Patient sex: M
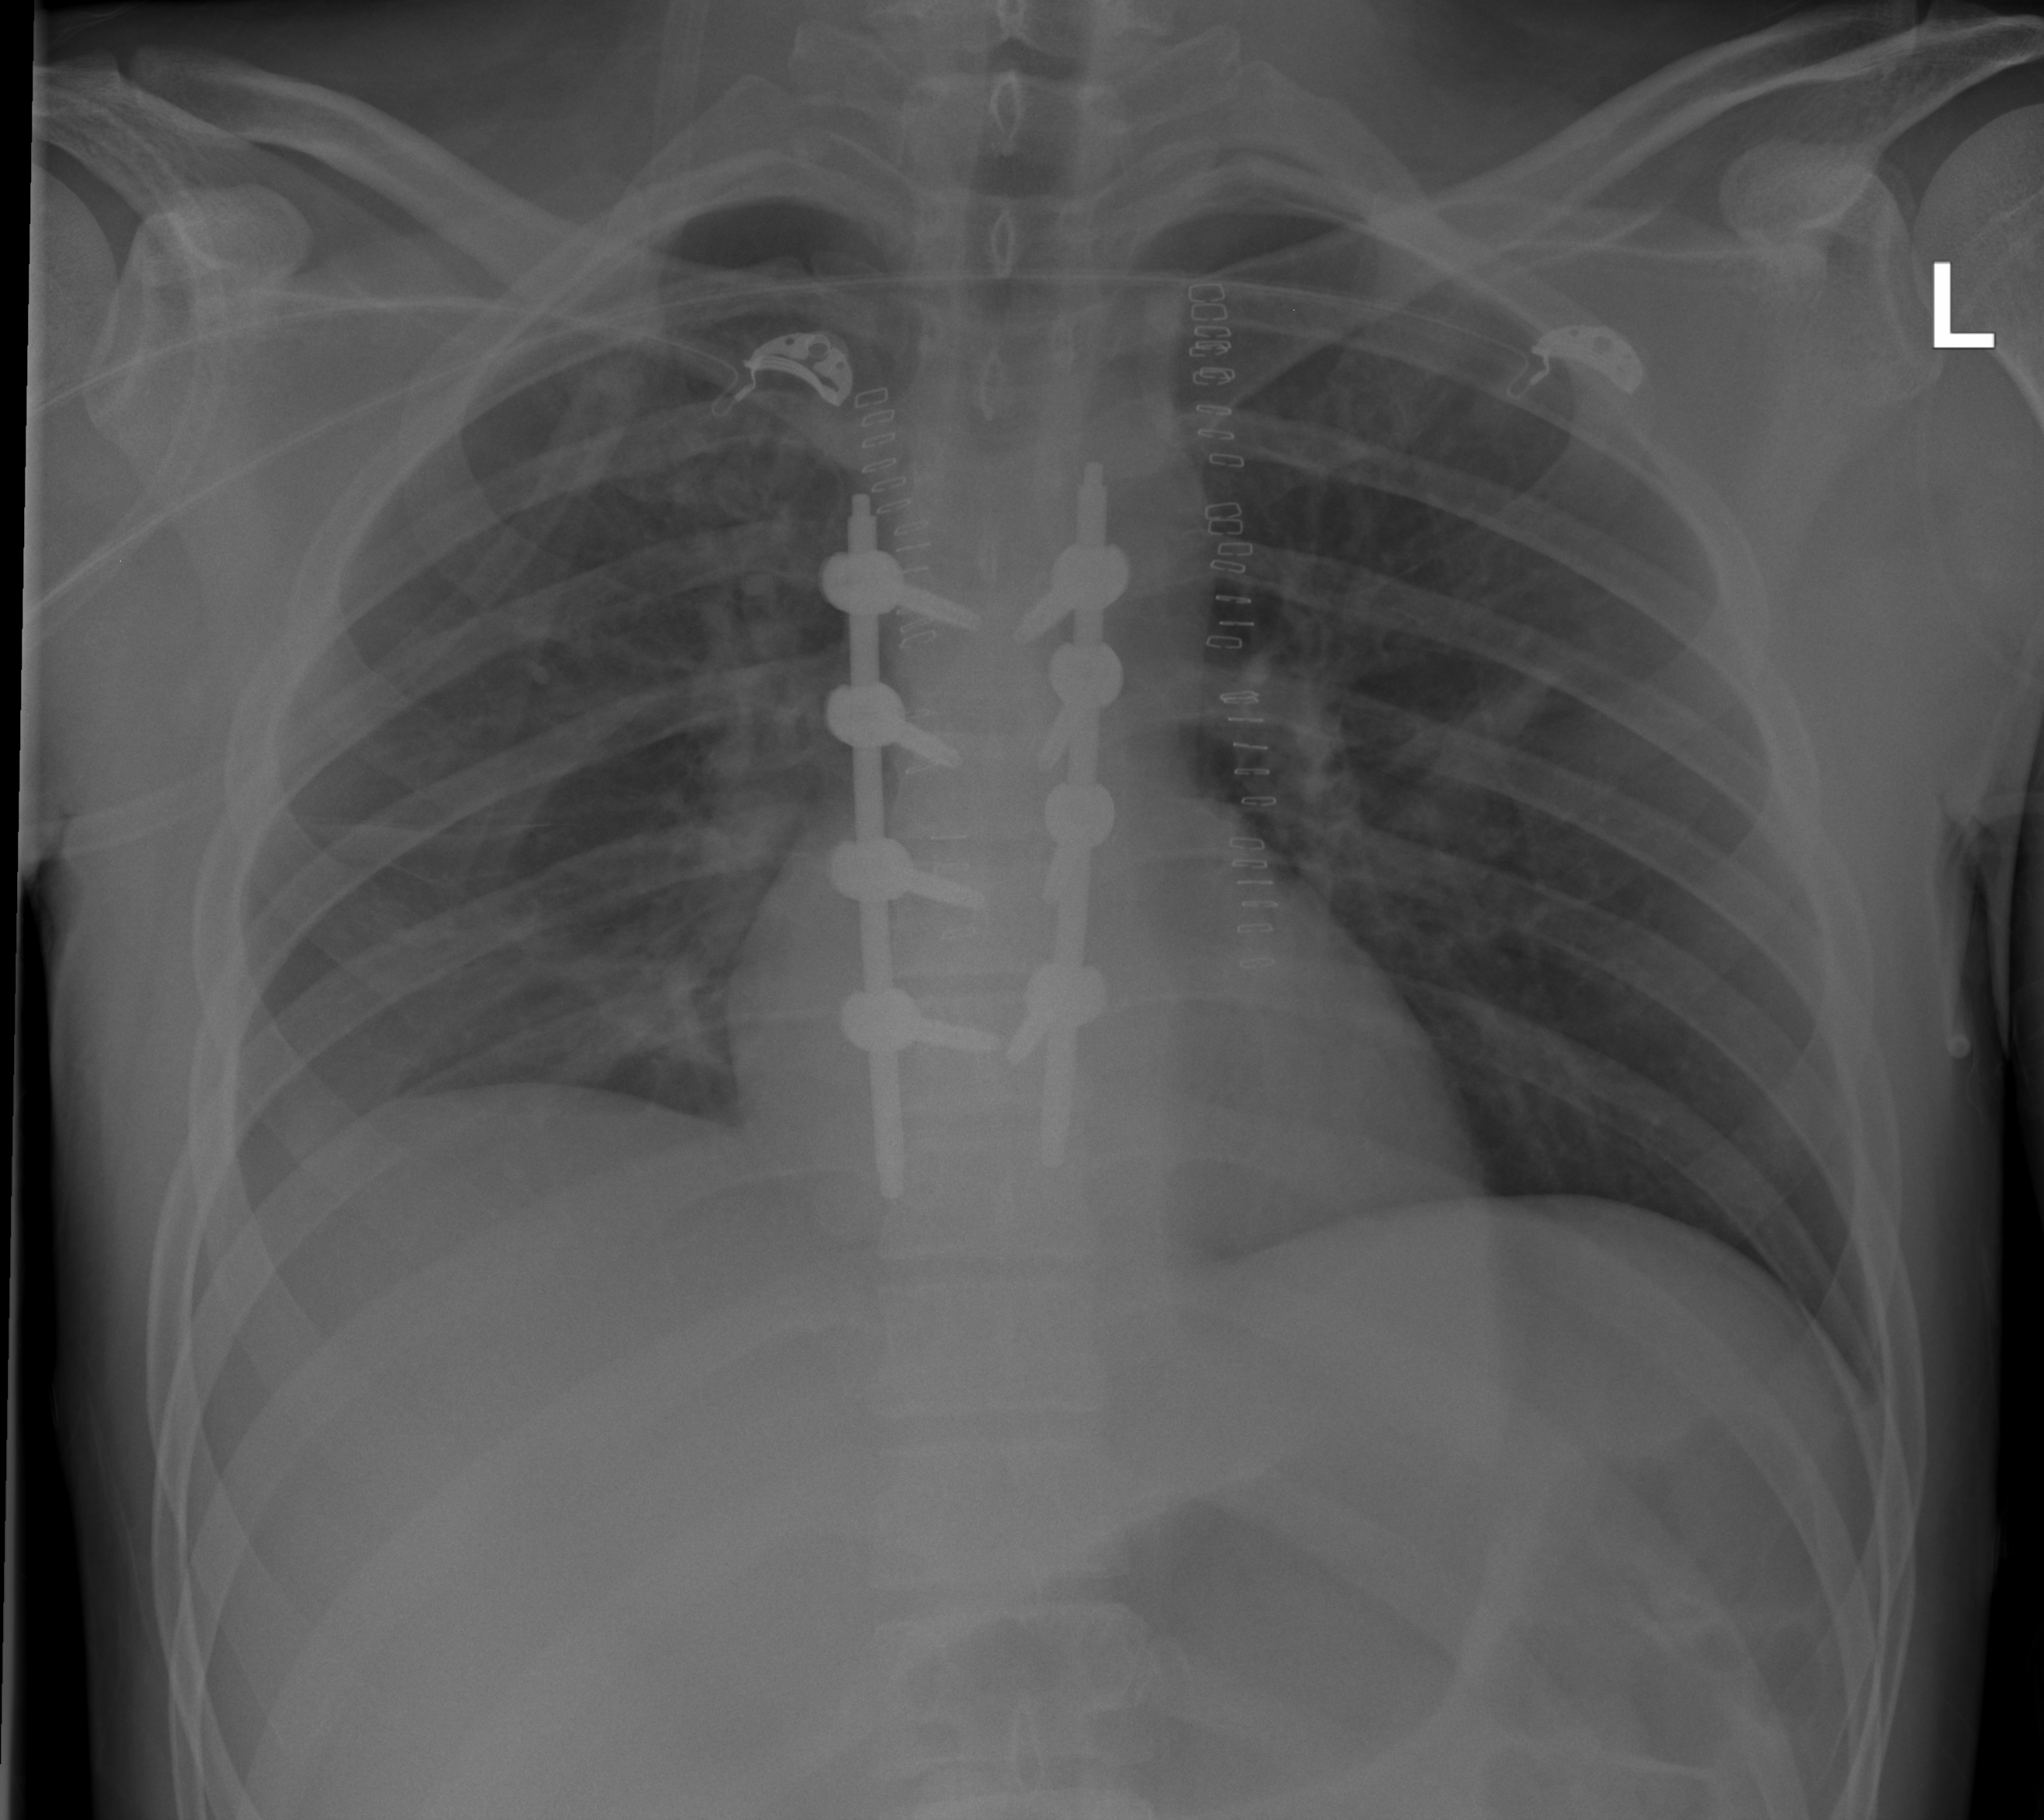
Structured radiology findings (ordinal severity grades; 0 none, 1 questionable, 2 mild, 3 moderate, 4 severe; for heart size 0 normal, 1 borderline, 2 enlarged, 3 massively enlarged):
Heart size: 0
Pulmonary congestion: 0
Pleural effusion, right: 0
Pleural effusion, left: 0
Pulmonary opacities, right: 0
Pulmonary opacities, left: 0
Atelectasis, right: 2
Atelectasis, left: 0